Interaction volume radius: 5 \u00c5
Interaction volume height: 15 \u00c5
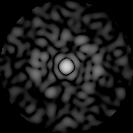
Disorder parameter: 0.8392